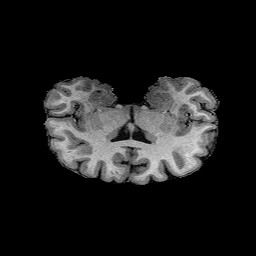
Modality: T1w
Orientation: sagittal